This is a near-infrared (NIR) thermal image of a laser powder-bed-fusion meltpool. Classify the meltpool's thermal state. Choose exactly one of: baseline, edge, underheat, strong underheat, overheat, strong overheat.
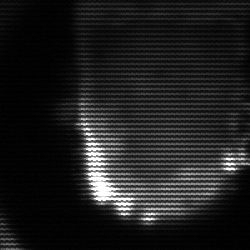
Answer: baseline